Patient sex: M
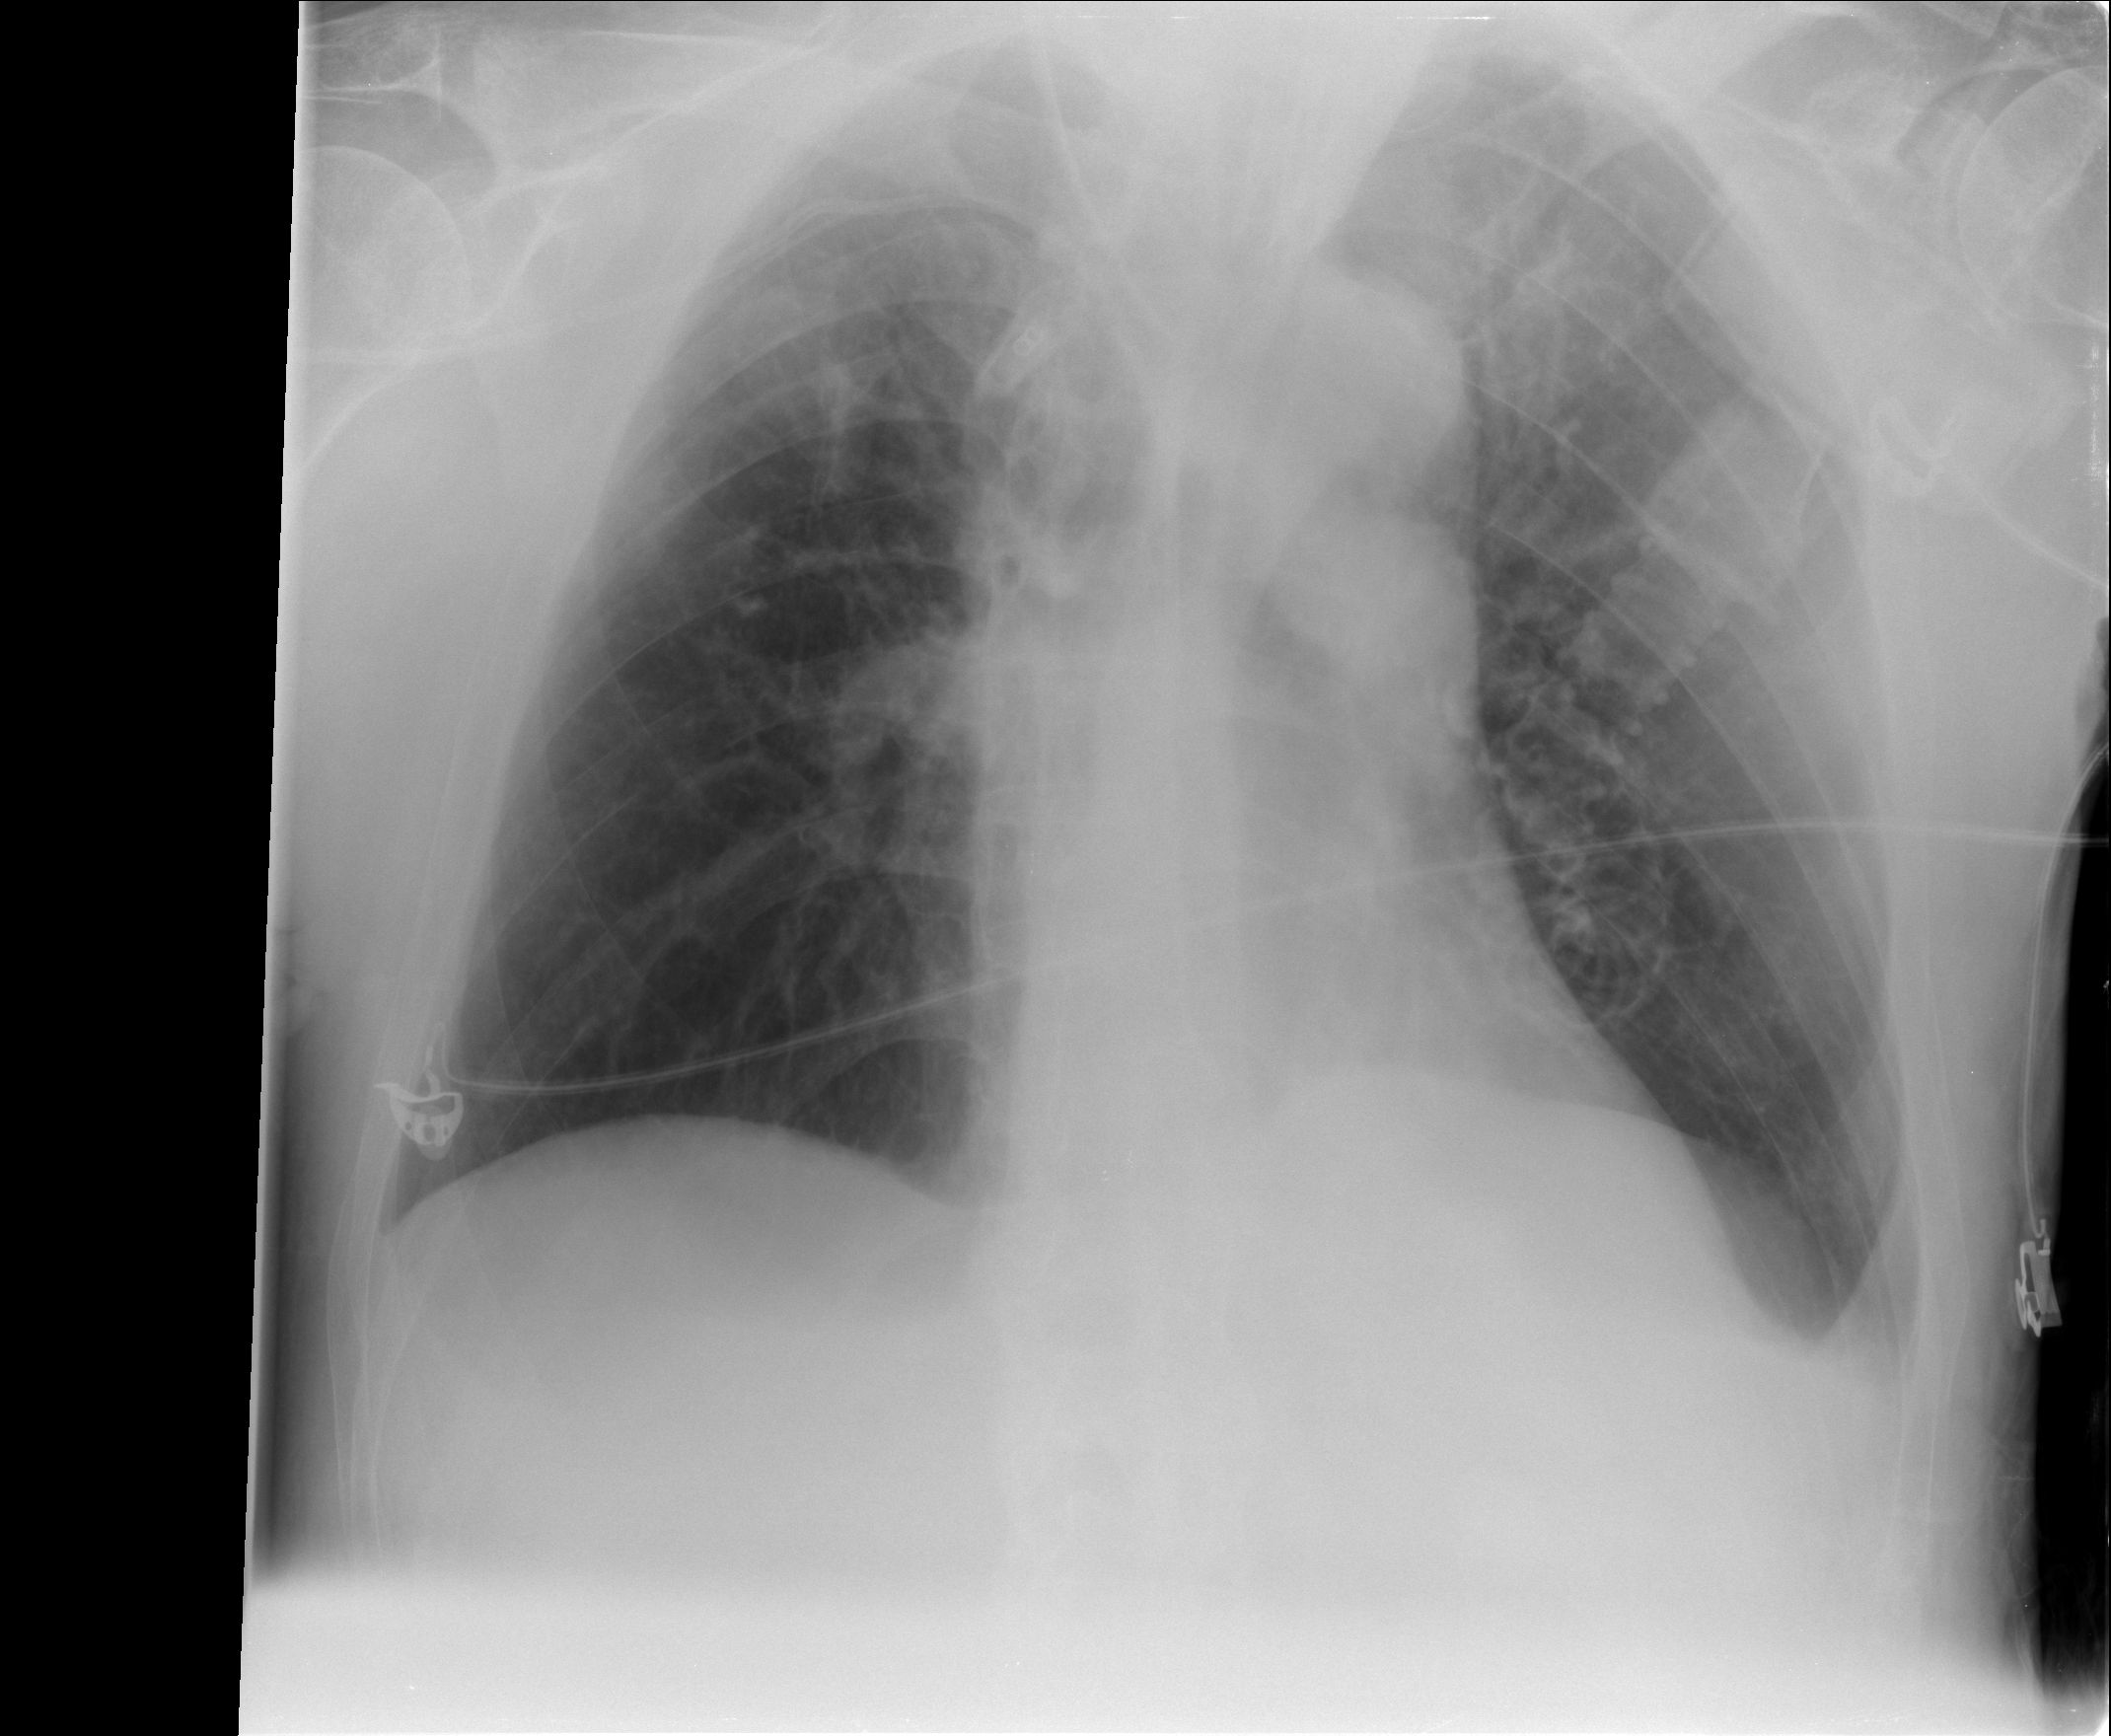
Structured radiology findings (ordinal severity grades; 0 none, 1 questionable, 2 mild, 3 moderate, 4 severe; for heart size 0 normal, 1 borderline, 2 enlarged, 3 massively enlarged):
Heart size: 0
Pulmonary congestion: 0
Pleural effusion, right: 0
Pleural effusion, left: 2
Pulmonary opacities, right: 0
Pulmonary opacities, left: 0
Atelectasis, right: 0
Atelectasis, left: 2